Interaction volume radius: 10 \u00c5
Interaction volume height: 15 \u00c5
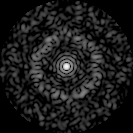
Disorder parameter: 0.8204